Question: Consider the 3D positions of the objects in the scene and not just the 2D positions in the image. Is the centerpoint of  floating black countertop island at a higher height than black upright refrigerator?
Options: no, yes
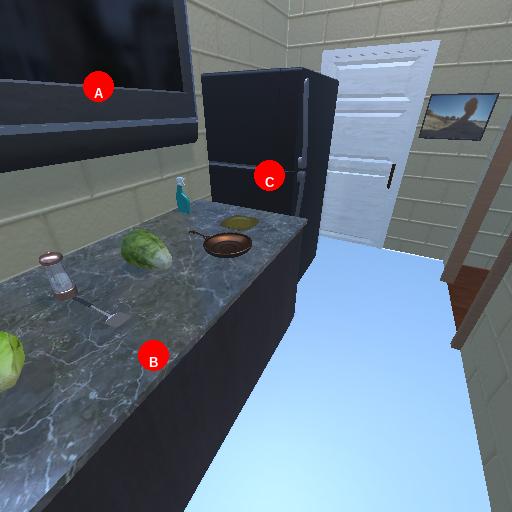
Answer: no